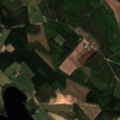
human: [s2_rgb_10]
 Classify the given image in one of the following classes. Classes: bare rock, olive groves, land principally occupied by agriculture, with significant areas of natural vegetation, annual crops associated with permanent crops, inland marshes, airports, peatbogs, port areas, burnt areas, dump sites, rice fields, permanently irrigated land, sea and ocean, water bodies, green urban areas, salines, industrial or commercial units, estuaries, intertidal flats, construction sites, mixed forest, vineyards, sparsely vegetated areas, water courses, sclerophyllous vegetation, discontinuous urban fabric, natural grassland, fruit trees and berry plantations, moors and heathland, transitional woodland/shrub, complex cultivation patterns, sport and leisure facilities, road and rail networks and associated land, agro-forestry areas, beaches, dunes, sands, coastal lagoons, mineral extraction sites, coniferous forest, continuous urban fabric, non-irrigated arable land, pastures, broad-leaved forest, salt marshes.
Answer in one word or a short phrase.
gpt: non-irrigated arable land, coniferous forest, mixed forest, water bodies